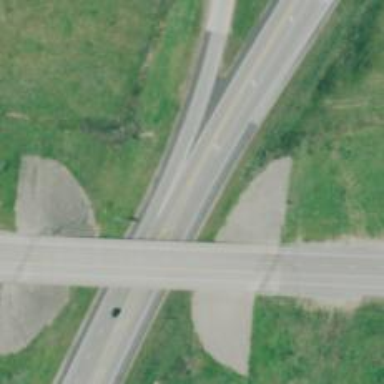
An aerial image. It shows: Asphalt trunk highway.